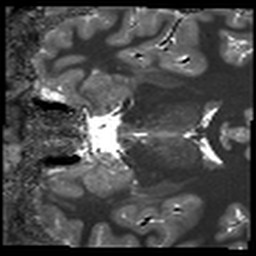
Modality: T1map
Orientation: coronal
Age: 22
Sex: female